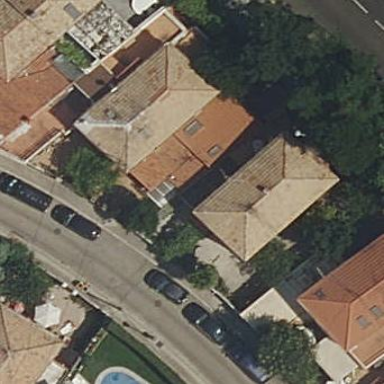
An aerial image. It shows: Simple and straightforward house.